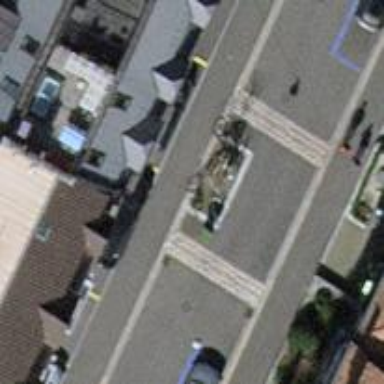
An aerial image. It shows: Traffic calming table.